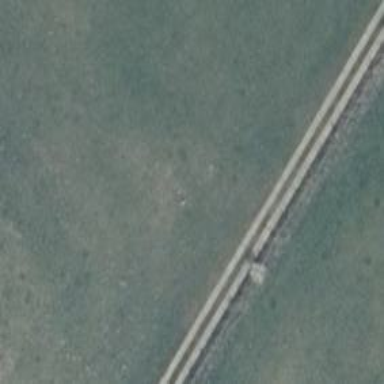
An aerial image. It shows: Track with grade 1 quality.